Question: I need a formula that can that tests multiple logical conditions and give answers based on the criteria.
for example if E12=FIRST AND G=12= ABOVE 40 the result should be K8
so i used the this formula 'IF(AND(E2= FIRST ,G2= ABOVE 40 ),K8)'
and it works but the FIRST and ABOVE 40 cells are changeable to
'''
A.FIRST-ABOVE 40 =K8
B.FIRST-BELOW 40 =K9
C.SECOND-ABOVE 40 =K10
D.SECOND-BELOW 40 =K11
E.THIRD-ABOVE 40 =K12
F.THIRD-BELOW 40 =K13
'''
I think i need a nested IF AND formula but i cant quite figure it out.
[]
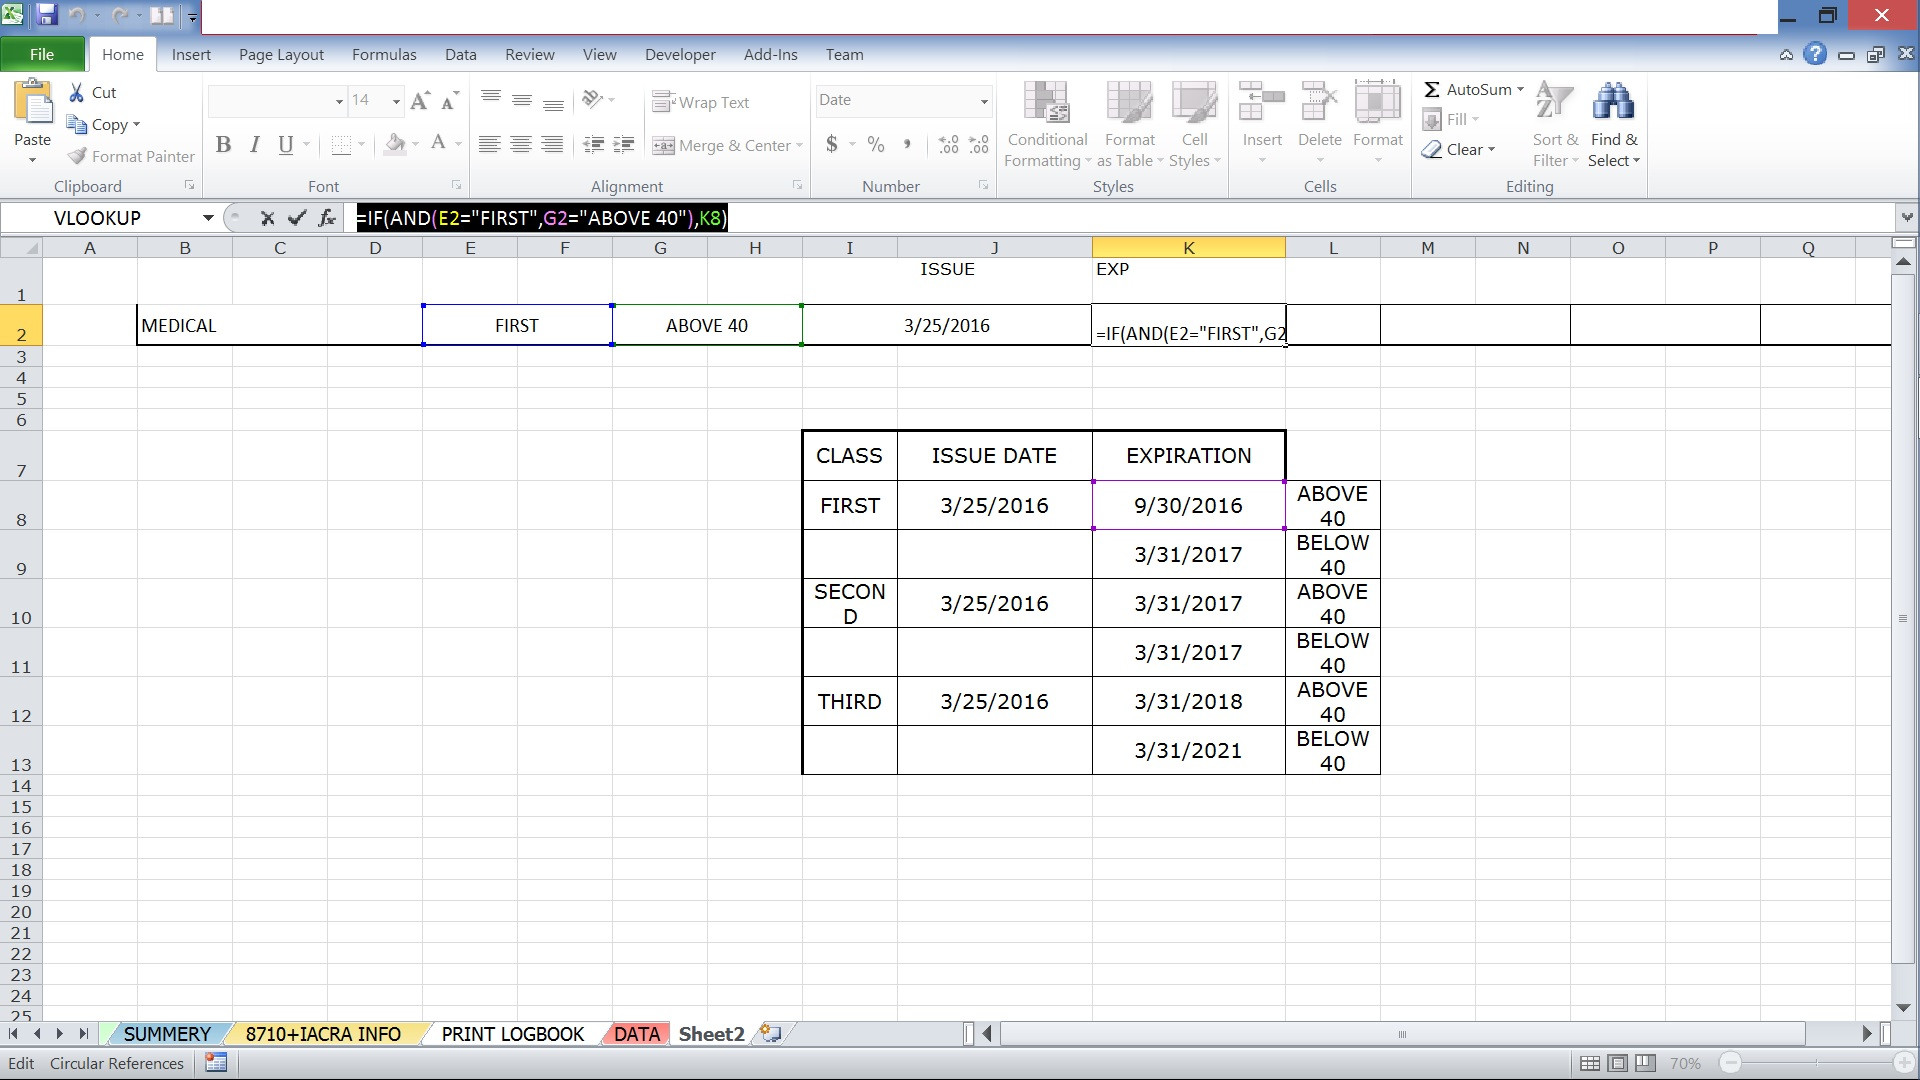
Answer: '''
=IF(E2="FIRST",IF(G2="ABOVE 40",K8,K9),IF(E2="SECOND",IF(G2="ABOVE 40",K10,K11),IF(G2="ABOVE 40",K12,K13)))
'''
Now that will do what you described above (or at least should). So while I was entering I made a couple of important assumptions. E2 will only ever have FIRST, SECOND or THIRD in it. The if statement above checks for FIRST or SECOND and any entry that is not those two is assumed to be THIRD. Next is G2 will always either be ABOVE 40 or BELOW 40. It can never be equal to 40. Any value that is not ABOVE 40 will return the value for BELOW 40.
There are ways to fix some of those potential pitfalls but I did not want to spoon feed you everything.
you may want to look at adding an if statement in front of all that to make the displayed results equal to nothing if there is no entry in E2 or G2.
# EDIT
Description of what is happening with the IF statement. Think of the If statement as follows:
'''
IF(some sort of true false check, True action, False action)
'''
So in your case the true false check is what is happening with Cell E2. Does cell E2 equal the word FIRST (also referred to as a string). So the formula now looks like
'''
IF (E2="FIRST", FIRST'S TRUE ACTION, FIRST'S FALSE ACTION)
'''
You got that part on your own. So now we figure out what are we going to do if its true. So in your Case you want to check G2 and see if its equal to the string ABOVE 40. So now we have our first nested if.
'''
IF (E2="FIRST", IF(G2="ABOVE 40", First's Above True action, first's above False action), First's False Action)
'''
So using some of the assumptions I made based on your description, the only option for G2 if it is not ABOVE 40 is for it to be BELOW 40. As such I do not need to make another check with an if statement as to what G2 might be. I can just say that if its not ABOVE 40 then my check is FALSE meaning its below 40 and I can just return the false results. So in your case this would boild down to the following for the first nest:
'''
IF (E2="FIRST", IF(G2="ABOVE 40", K8, K9), First's False Action)
'''
So now we know what happens as long as E2 is equal to "First". Now you need to figure out what happens to E2 when its equal to something else. So we wind up with the next iteration.
'''
IF (E2="FIRST", IF(G2="ABOVE 40", K8, K9), IF (E2="SECOND", Second's True Action, Second's False Action))
'''
And then we need to check second for ABOVE/BELOW like we did previously and we wind up with:
'''
IF (E2="FIRST", IF(G2="ABOVE 40", K8, K9), IF (E2="SECOND", IF(G2="ABOVE 40", K10, K11), Second's False Action))
'''
We could keep building checks in for what E2 is by dropping the check into the false action section. However in your case we know there are only three possible values. So if E2 is not equal to FIRST, and when we check and find that its not equal to SECOND, then by your definition of the problem it has to euql to 3rd and we do not bother checking this. We just need to check if it is above or below 40 so we wind up with the formula at the top.